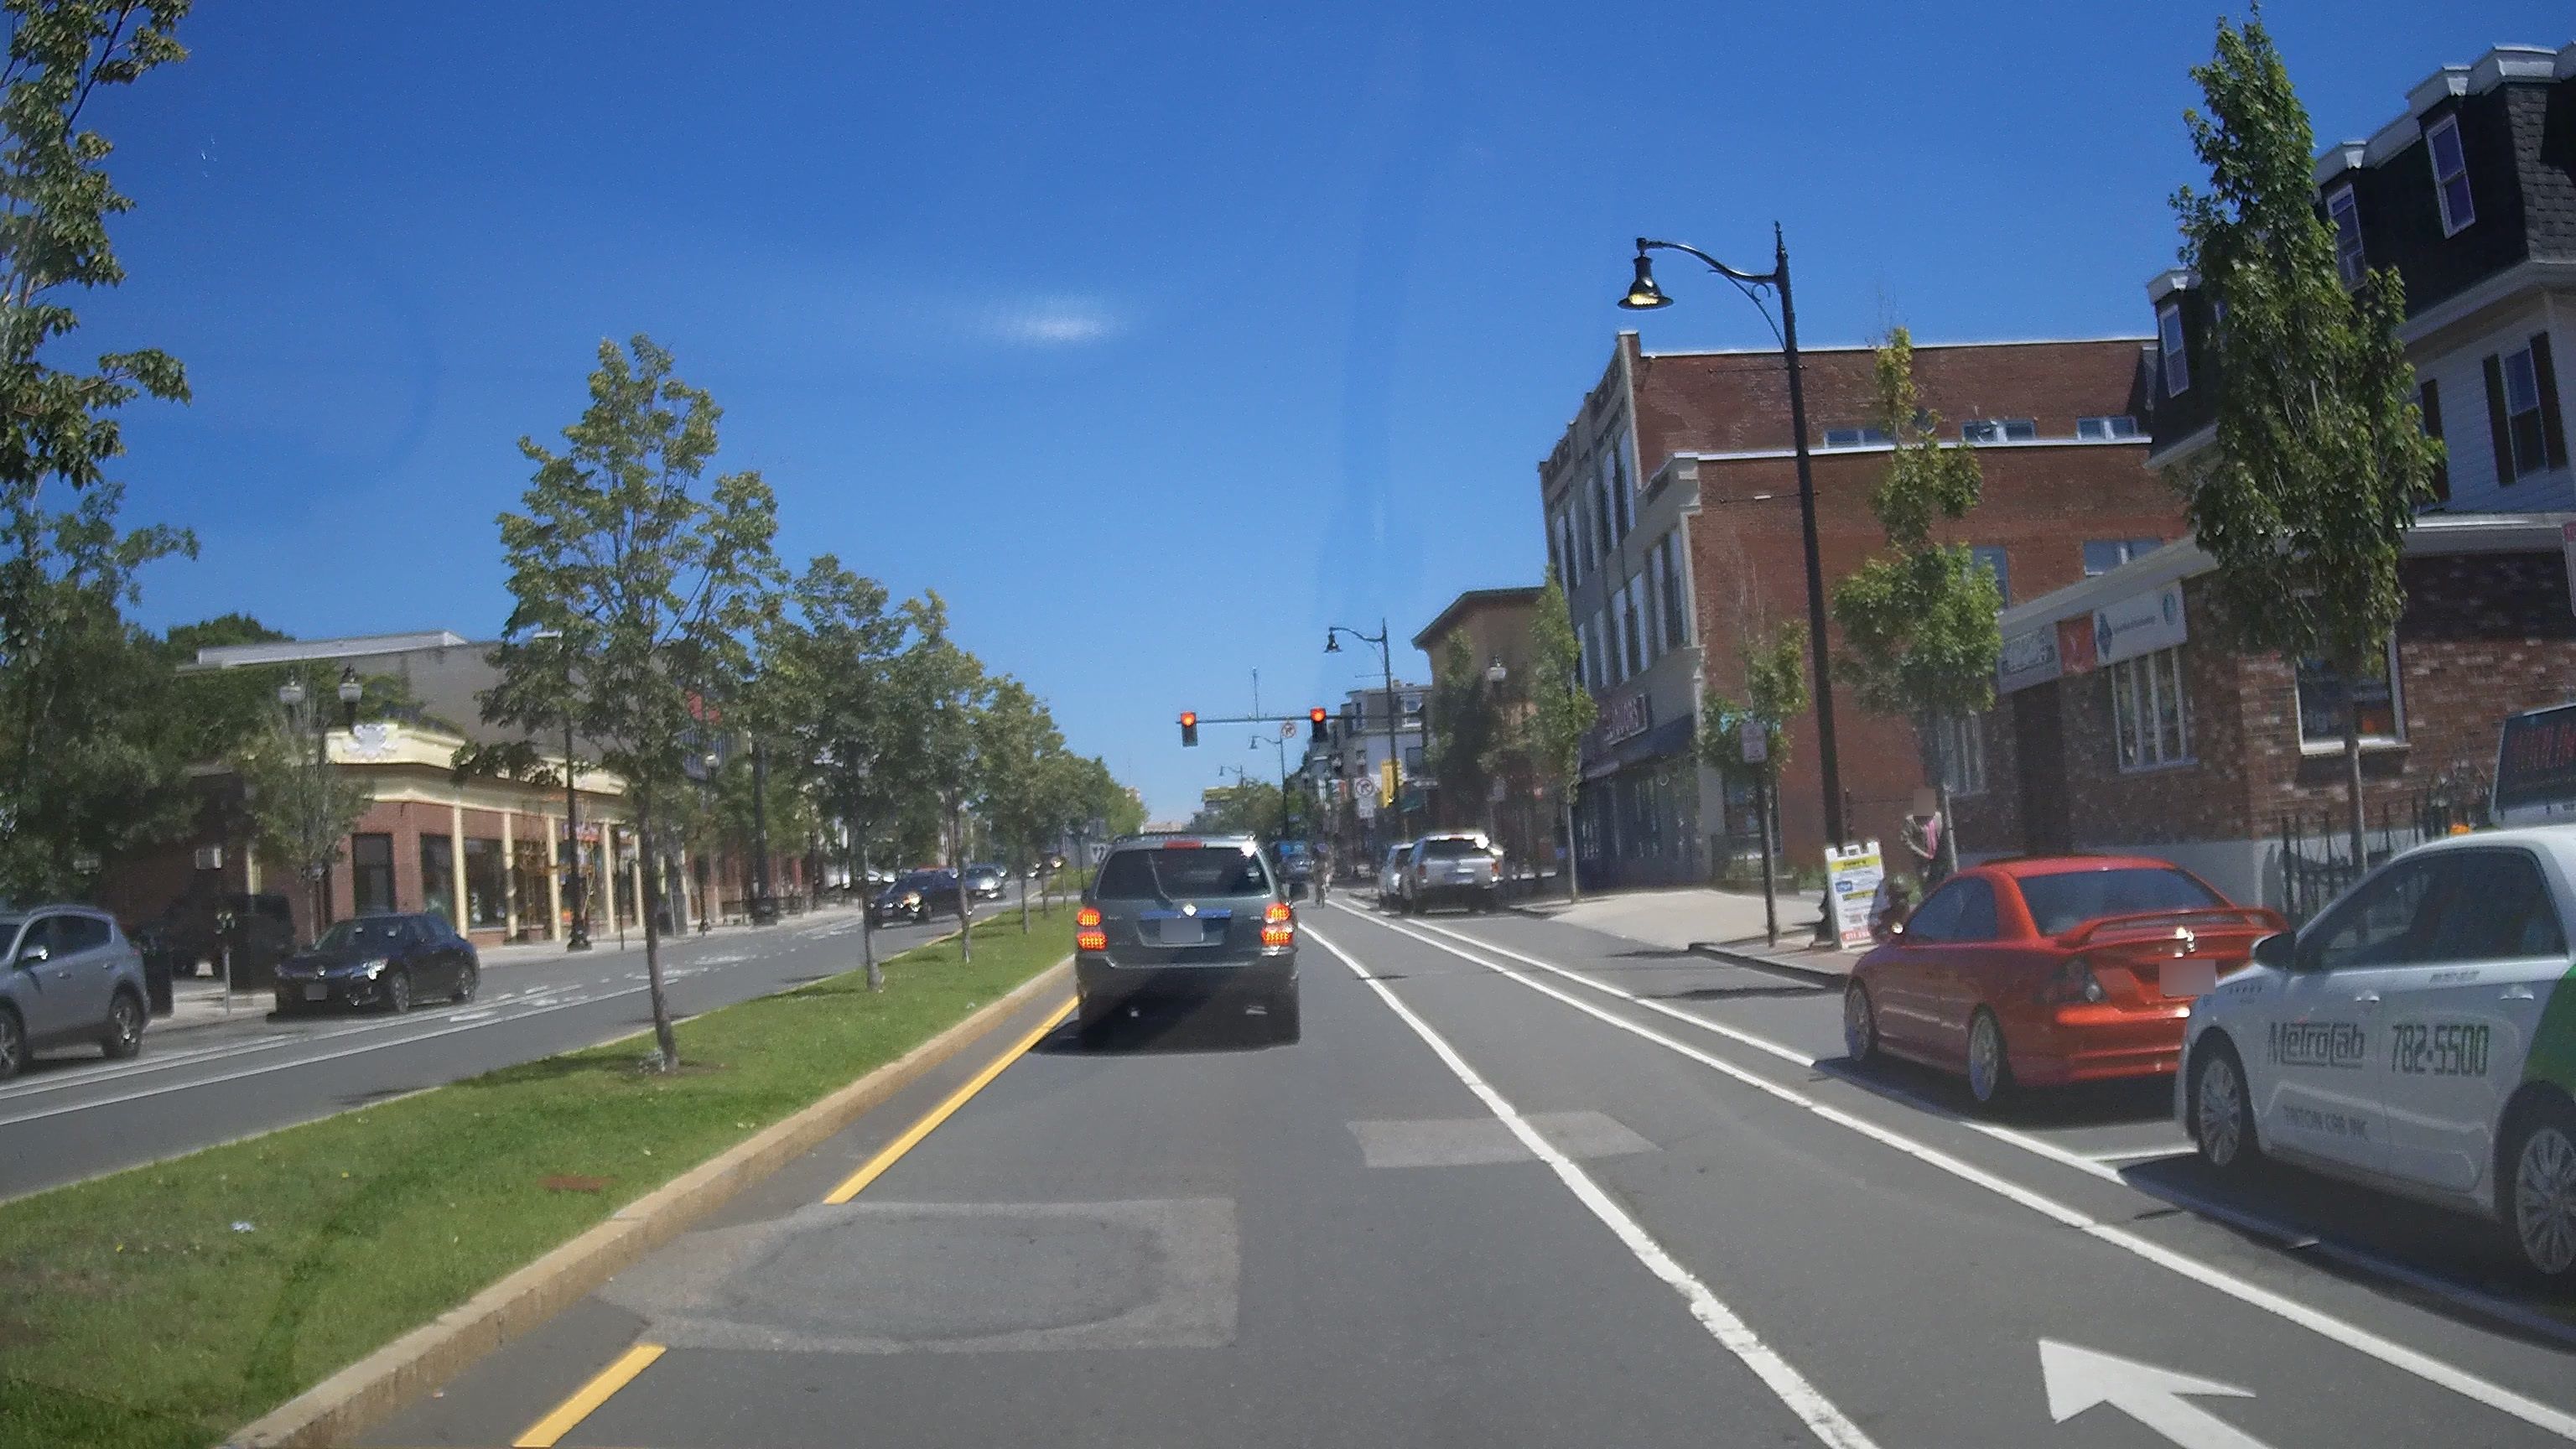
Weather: clear
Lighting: day
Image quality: good
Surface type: driving surface
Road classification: secondary
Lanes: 1
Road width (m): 30.5
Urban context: urban centre
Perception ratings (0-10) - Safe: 6.53, Lively: 9.59, Beautiful: 7.13, Boring: 1.14, Depressing: 1.63, Wealthy: 4.11